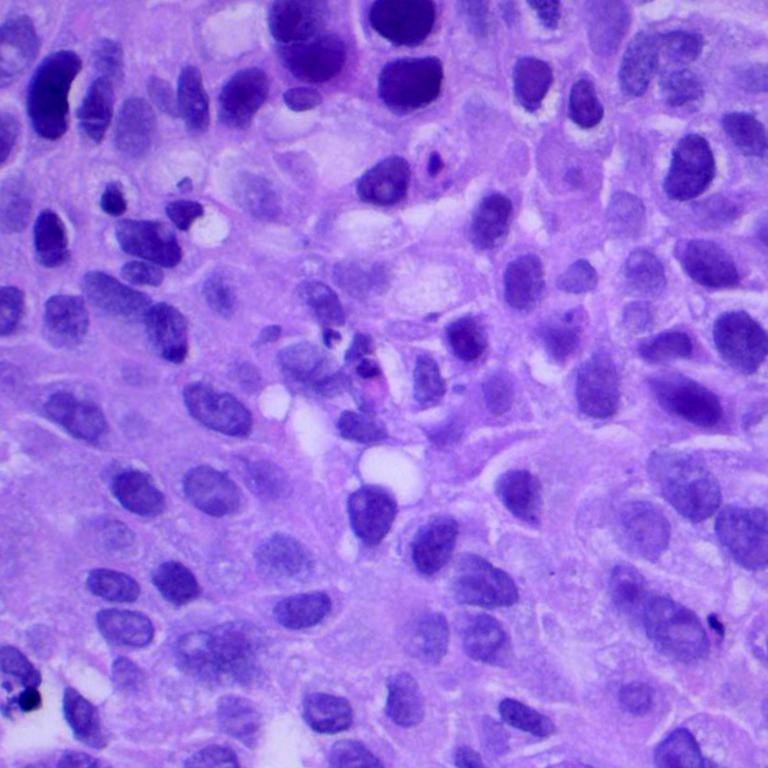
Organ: lung
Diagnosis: squamous carcinomas